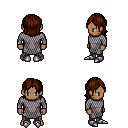
a pixel art fantasy rpg character, male body template, human, dark skin, chain mail, teal pants, brown long bangs hairstyle, metal boots, four views (front, back, left, right), 2x2 character sprite sheet, small pixel art, hard edges, no anti-aliasing